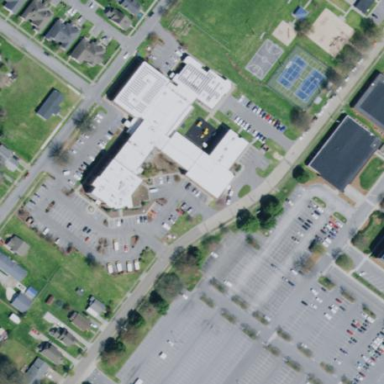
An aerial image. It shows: Community center building.